Current action and preconditions to check: trajectory_clear

Your task: For each precondition in the list above, predict whether it will hold at this action.

Consider the current scene as observed from the mobile robot's camera, and analyze the predicted future states of all dynamic agents (e.g., people, animals, vehicles, or any moving entities) within the NEXT SECOND.

IMPORTANT: Only answer "very likely" if you are absolutely certain—based on strong, clear evidence—that a dynamic agent will violate the precondition in the predicted future state. Do NOT answer "very likely" for unlikely, ambiguous, or low-probability risks.

Ask yourself for each precondition: Is there a high probability, with clear and convincing evidence, that the predicted future states of any dynamic agent will interfere with the predicted future state of the currently executing action within the NEXT SECOND, causing that precondition to fail?

Assess the risk level based on these predictions. Use "likely" or "very likely" if motions create a clear risk of interference.

Use "neutral" or "improbable" if agents are nearby but their predicted paths are clearly diverging or non-conflicting.

Failure Risk Categories: "very improbable", "improbable", "neutral", "likely", "very likely"

Answer Format: Output ONLY the probability_of_failure value from these categories: "very improbable", "improbable", "neutral", "likely", "very likely"

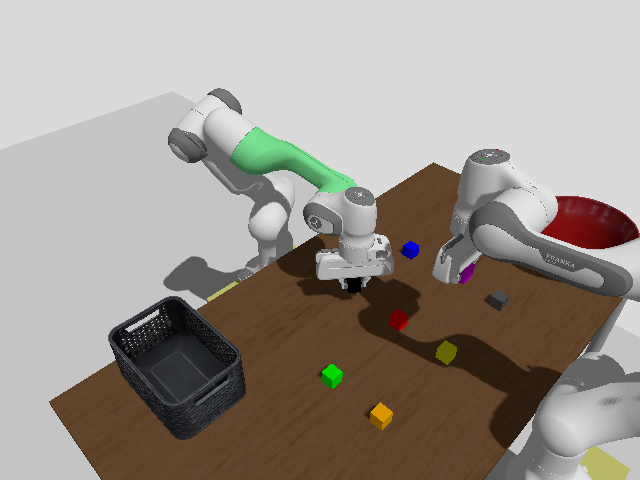

Answer: very improbable